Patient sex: M
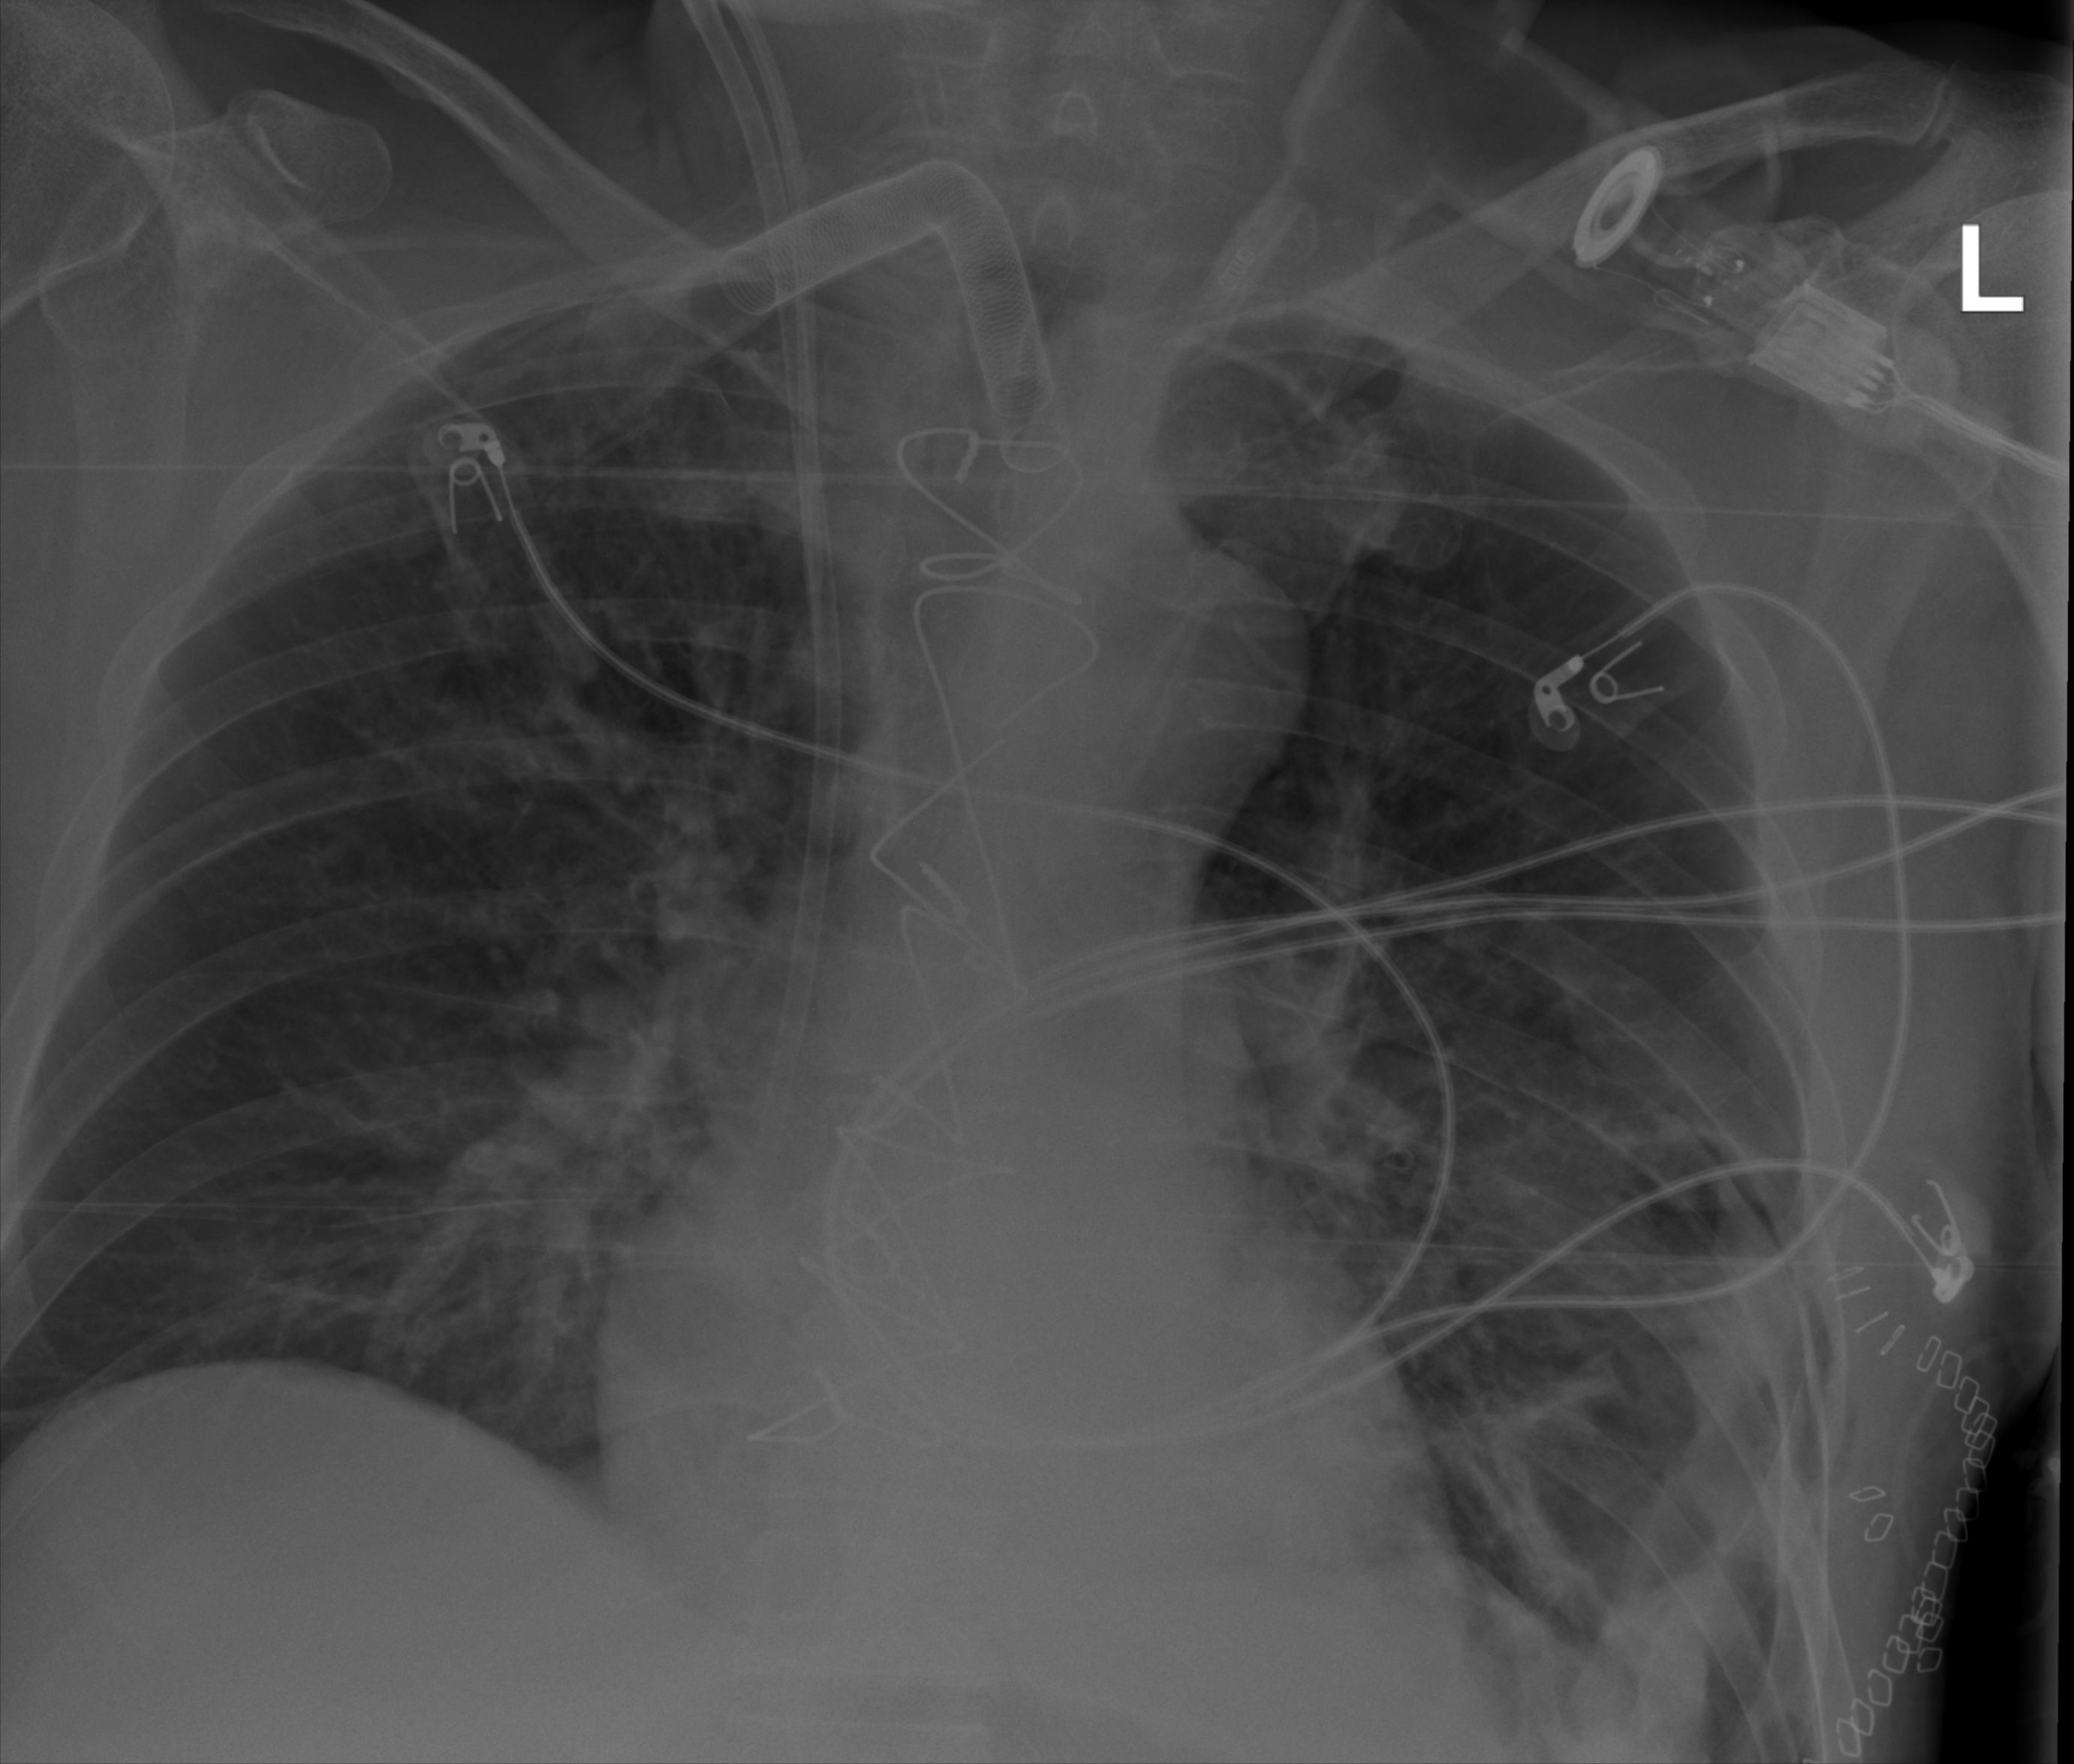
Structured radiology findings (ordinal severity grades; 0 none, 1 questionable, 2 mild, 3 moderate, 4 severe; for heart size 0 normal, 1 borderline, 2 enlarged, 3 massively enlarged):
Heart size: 1
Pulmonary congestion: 0
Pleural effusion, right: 0
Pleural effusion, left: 3
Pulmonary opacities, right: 2
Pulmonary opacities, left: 2
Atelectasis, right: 2
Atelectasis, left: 3